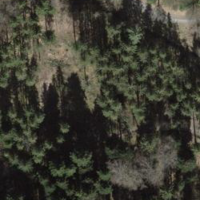
EUNIS habitat code: 43
Species observed at this site:
Teucrium scorodonia